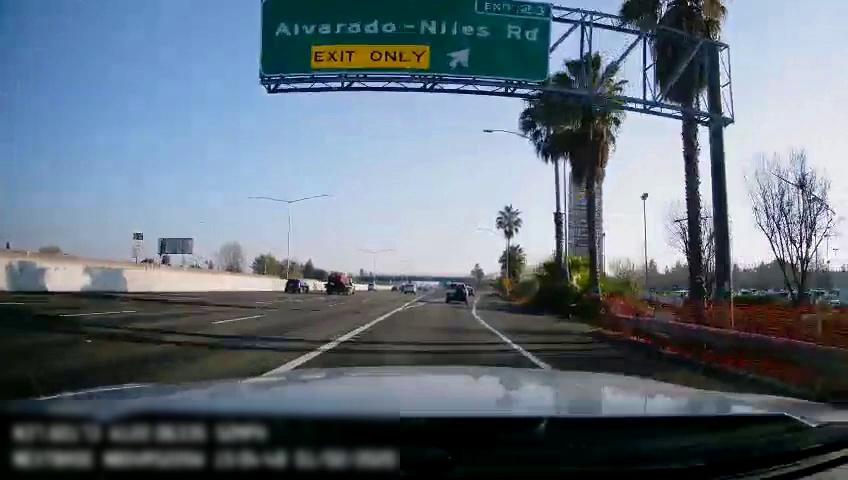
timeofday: Day
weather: Sunny
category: Drivable Space
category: Vehicles | SUV
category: Vehicles | Car
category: Vehicles | SUV
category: Vehicles | SUV
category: Vehicles | Truck
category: Vehicles | SUV
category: Lanes | Current Lane
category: Lanes | Alternate Lane
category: Lanes | Alternate Lane
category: Lanes | Alternate Lane
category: Lanes | Alternate Lane
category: Traffic | Signs